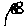
Label: flower